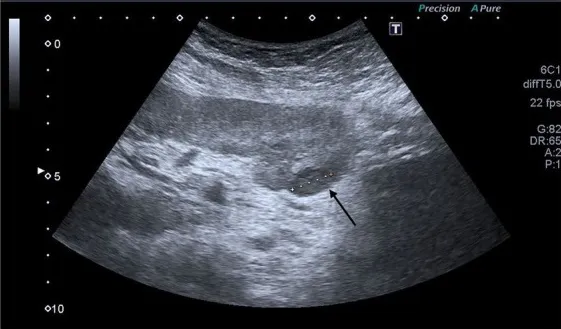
Ultrasound of the growing formation (arrow) in the kidney graft seen in the left kidney transplant recipient. An aspiration needle biopsy showed poorly differentiated cells of metastatic adenocarcinoma.
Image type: radiology (ultrasound)